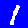
Digit: 1